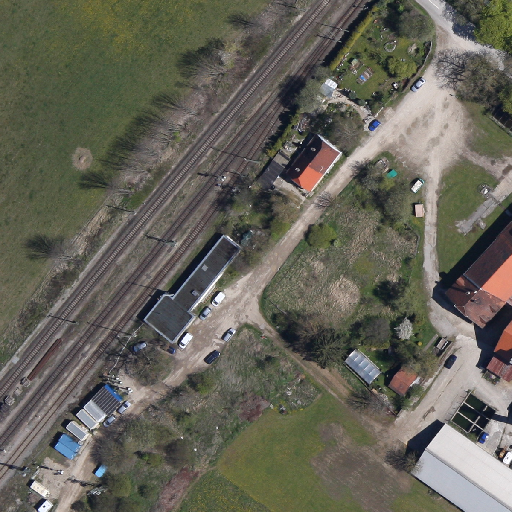
Referring expression: vehicle